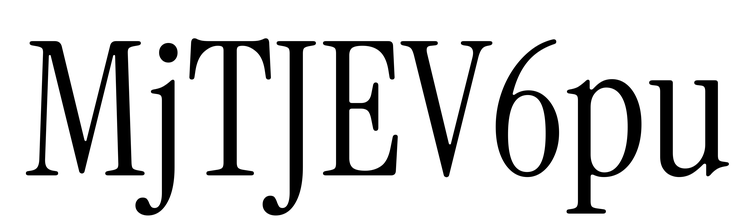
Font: InstrumentSerif-Regular